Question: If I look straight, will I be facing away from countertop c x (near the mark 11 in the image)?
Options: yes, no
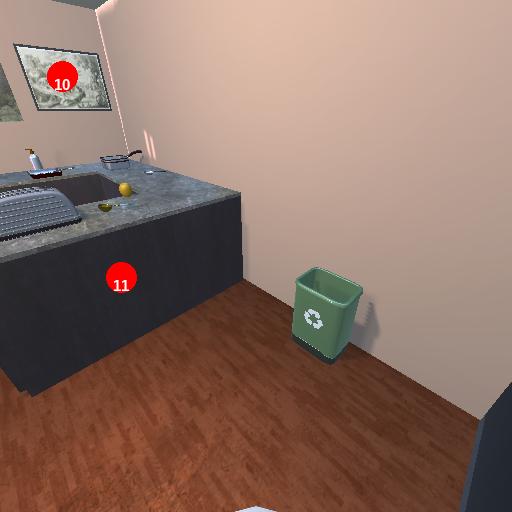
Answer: yes